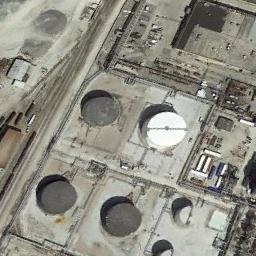
Label: storage tanks